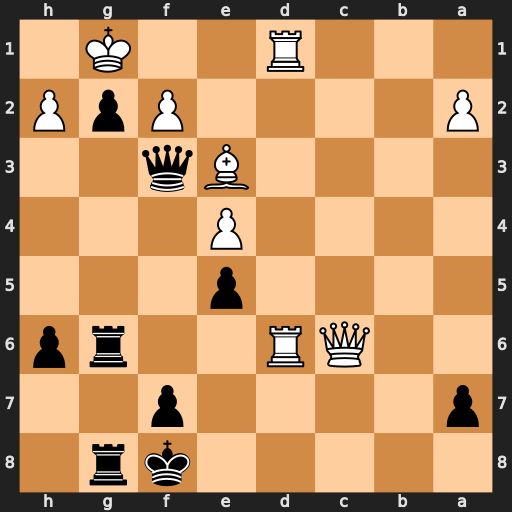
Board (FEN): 5kr1/p4p2/2QR2rp/4p3/4P3/4Bq2/P4PpP/3R2K1
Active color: b
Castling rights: -
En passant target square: -
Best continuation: Qxd1+ Rxd1 Rxc6 Rd8+ Kg7 Rxg8+ Kxg8